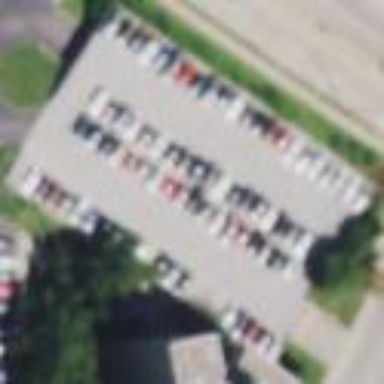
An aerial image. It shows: Multi-storey parking building.